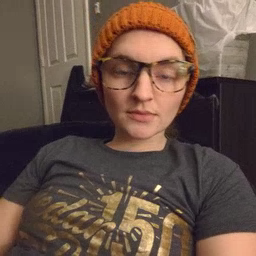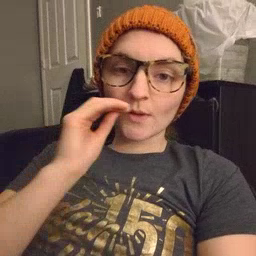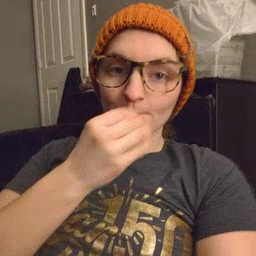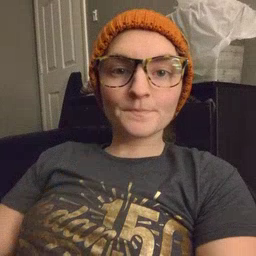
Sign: flower